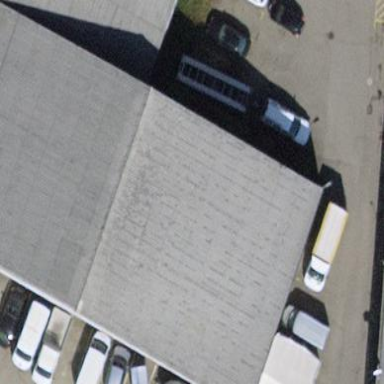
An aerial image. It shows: Industrial building.